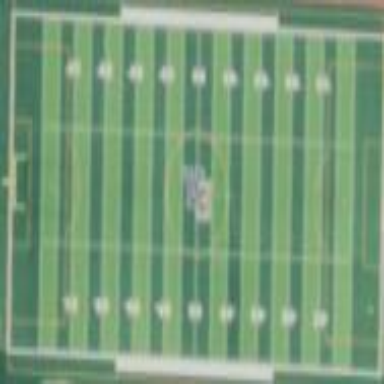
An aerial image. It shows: American football pitch with artificial turf.